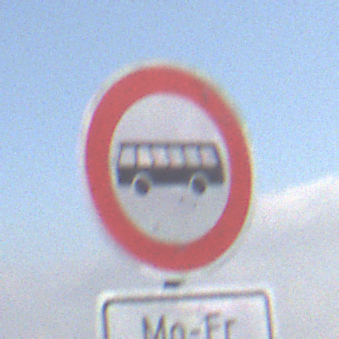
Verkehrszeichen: VerbotKraftomnibusse
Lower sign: ZeitangabenMitBeschraenkungAufWochentage2
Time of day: Midday
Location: Outdoor (Nature)
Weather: PartlyCloudy
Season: NotSpecified
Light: Natural